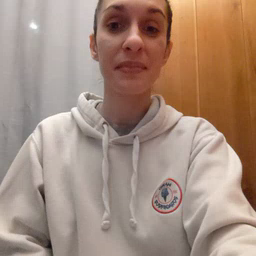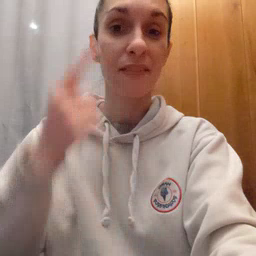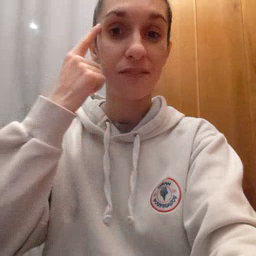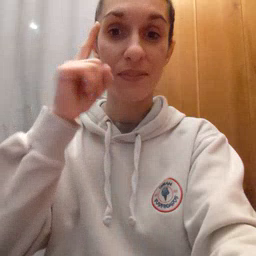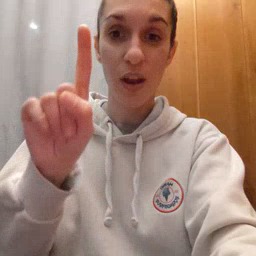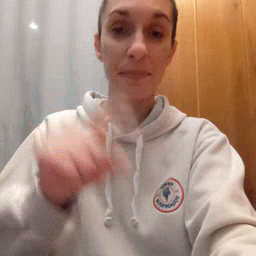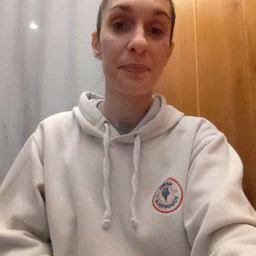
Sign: for